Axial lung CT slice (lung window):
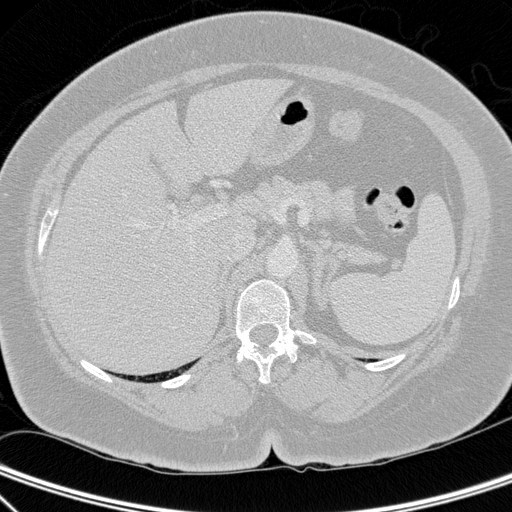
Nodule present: no